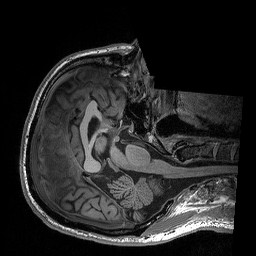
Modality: T1w
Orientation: axial
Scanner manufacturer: siemens
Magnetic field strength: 3 T